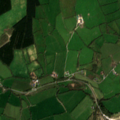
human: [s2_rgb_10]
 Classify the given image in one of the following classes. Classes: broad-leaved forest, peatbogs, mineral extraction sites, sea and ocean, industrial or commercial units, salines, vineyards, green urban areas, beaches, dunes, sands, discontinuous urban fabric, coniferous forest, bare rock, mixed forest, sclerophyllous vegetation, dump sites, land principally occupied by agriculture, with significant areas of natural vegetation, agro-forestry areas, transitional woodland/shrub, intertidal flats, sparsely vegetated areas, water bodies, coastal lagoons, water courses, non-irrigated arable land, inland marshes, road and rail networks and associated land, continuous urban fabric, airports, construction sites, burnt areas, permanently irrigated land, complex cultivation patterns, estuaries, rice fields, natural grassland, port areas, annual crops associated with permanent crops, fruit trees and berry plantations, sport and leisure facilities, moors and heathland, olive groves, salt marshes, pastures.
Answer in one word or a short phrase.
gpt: pastures